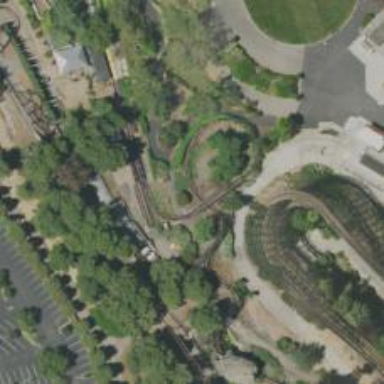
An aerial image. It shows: Thrilling roller coaster attraction.